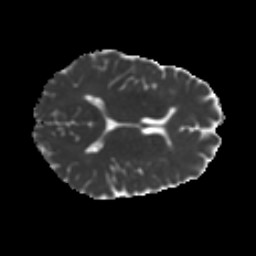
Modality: MD
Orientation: axial
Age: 49
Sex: male
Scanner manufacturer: ge
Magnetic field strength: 3 T
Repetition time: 7.8 s
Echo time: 0.0611 s